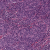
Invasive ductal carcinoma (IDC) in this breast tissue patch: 1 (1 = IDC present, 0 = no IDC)